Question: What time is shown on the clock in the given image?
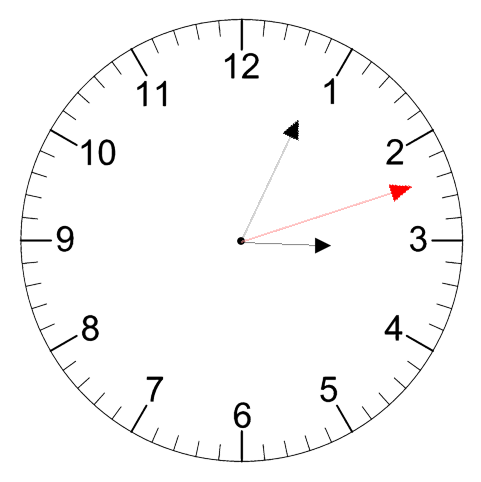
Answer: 03:04:12